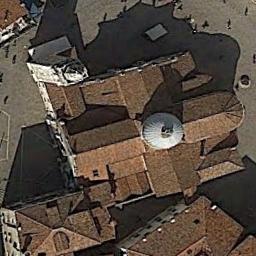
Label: church